Question: I need help in solving some mouseenter/mouseleave issues.
Here's a visual schematic:

So, there's this vertical buttons slider. When you click any of these buttons, a "lightbox" div pops-up along with a background white div, overlapping the slider container. If I click the lightbox div again, it closes and everything returns to the default state. The problem is that the button's mouseenter/mouseleave events are getting in the way, causing some issues.
Here's the jQuery code:
'''
function rocksType_mouseEvents_run(){
// Mouseenter events
$('.rocksType_DBitems_container').on('mouseenter', '> div:not(.rocksType_highlighted)', function(){
$(this).stop().animate({'width':'116px', 'height':'109px', 'left':'0%', 'right':'4%', 'margin-top':'1.2%', 'margin-bottom':'1.2%'}, 300, 'swing')
.find('p', this).stop().animate({'font-size':'110%', 'color':'rgba(0, 0, 0, 1)'}, 100, 'swing');
});
// Mouseleave events
$('.rocksType_DBitems_container').on('mouseleave', '> div:not(.rocksType_highlighted)', function(){
$(this).stop().animate({'width':'106px', 'height':'99px', 'left':'4%', 'right':'4%', 'margin-top':'5.2%', 'margin-bottom':'5.1%'}, 300, 'swing')
.find('p', this).stop().animate({'font-size':'100%', 'color':'rgba(0, 0, 0, 0.5)'}, 100, 'swing');
});
// Click events
$('.rocksType_DBitems_container').on('click', '> div:not(.rocksType_highlighted)', function(){
// De-highlight currently rocksType_highlighted item
function dehighlight_clickedRocksType(){
$('.rocksType_DBitems_container > div.rocksType_highlighted').removeClass('rocksType_highlighted').stop().animate({'width':'106px', 'height':'99px', 'left':'4%', 'right':'4%', 'margin-top':'5.2%', 'margin-bottom':'5.2%'}, 300, 'swing')
.find('p').stop().animate({'font-size':'73%'}, 150, 'swing',
function(){
$(this).stop().animate({'width':'100px', 'height':'93px', 'left':'5%', 'right':'5%', 'margin-top':'7.6%', 'margin-bottom':'7.6%', 'opacity':'0.3'}, 300, 'swing')
.find('p').stop().animate({'font-size':'100%', 'color':'rgba(0, 0, 0, 1)'}, 150, 'swing');
}
);
}
// De-highlight currently rocksType_highlighted item
dehighlight_clickedRocksType();
// Highlight clicked item
$(this).addClass('rocksType_highlighted').stop().animate({'width':'100px', 'height':'93px', 'left':'5%', 'right':'5%', 'margin-top':'7.6%', 'margin-bottom':'7.6%'}, 300, 'swing')
.find('p').stop().animate({'font-size':'73%'}, 300, 'swing',
function(){
$(this).stop().animate({'font-size':'110%', 'color':'rgba(255, 255, 255, 0.5)'}, 300, 'swing')
.parent().stop().animate({'width':'116px', 'height':'109px', 'left':'0%', 'right':'4%', 'margin-top':'1.3%', 'margin-bottom':'1.3%', 'opacity':'1'}, 300, 'swing',
function(){
$('.rocksType_DBitem_lightbox').fadeIn(1000);
$('.rocksType_lightboxBackground').fadeIn(1000);
$('.rocksType_DBitem_lightbox').one('click', function(){
$(this).fadeOut(300);
$('.rocksType_lightboxBackground').fadeOut(300);
// De-highlight currently rocksType_highlighted item
dehighlight_clickedRocksType();
});
}
);
}
);
});
}
rocksType_mouseEvents_run();
'''
... and a <URL>.
Thanx.
Pedro
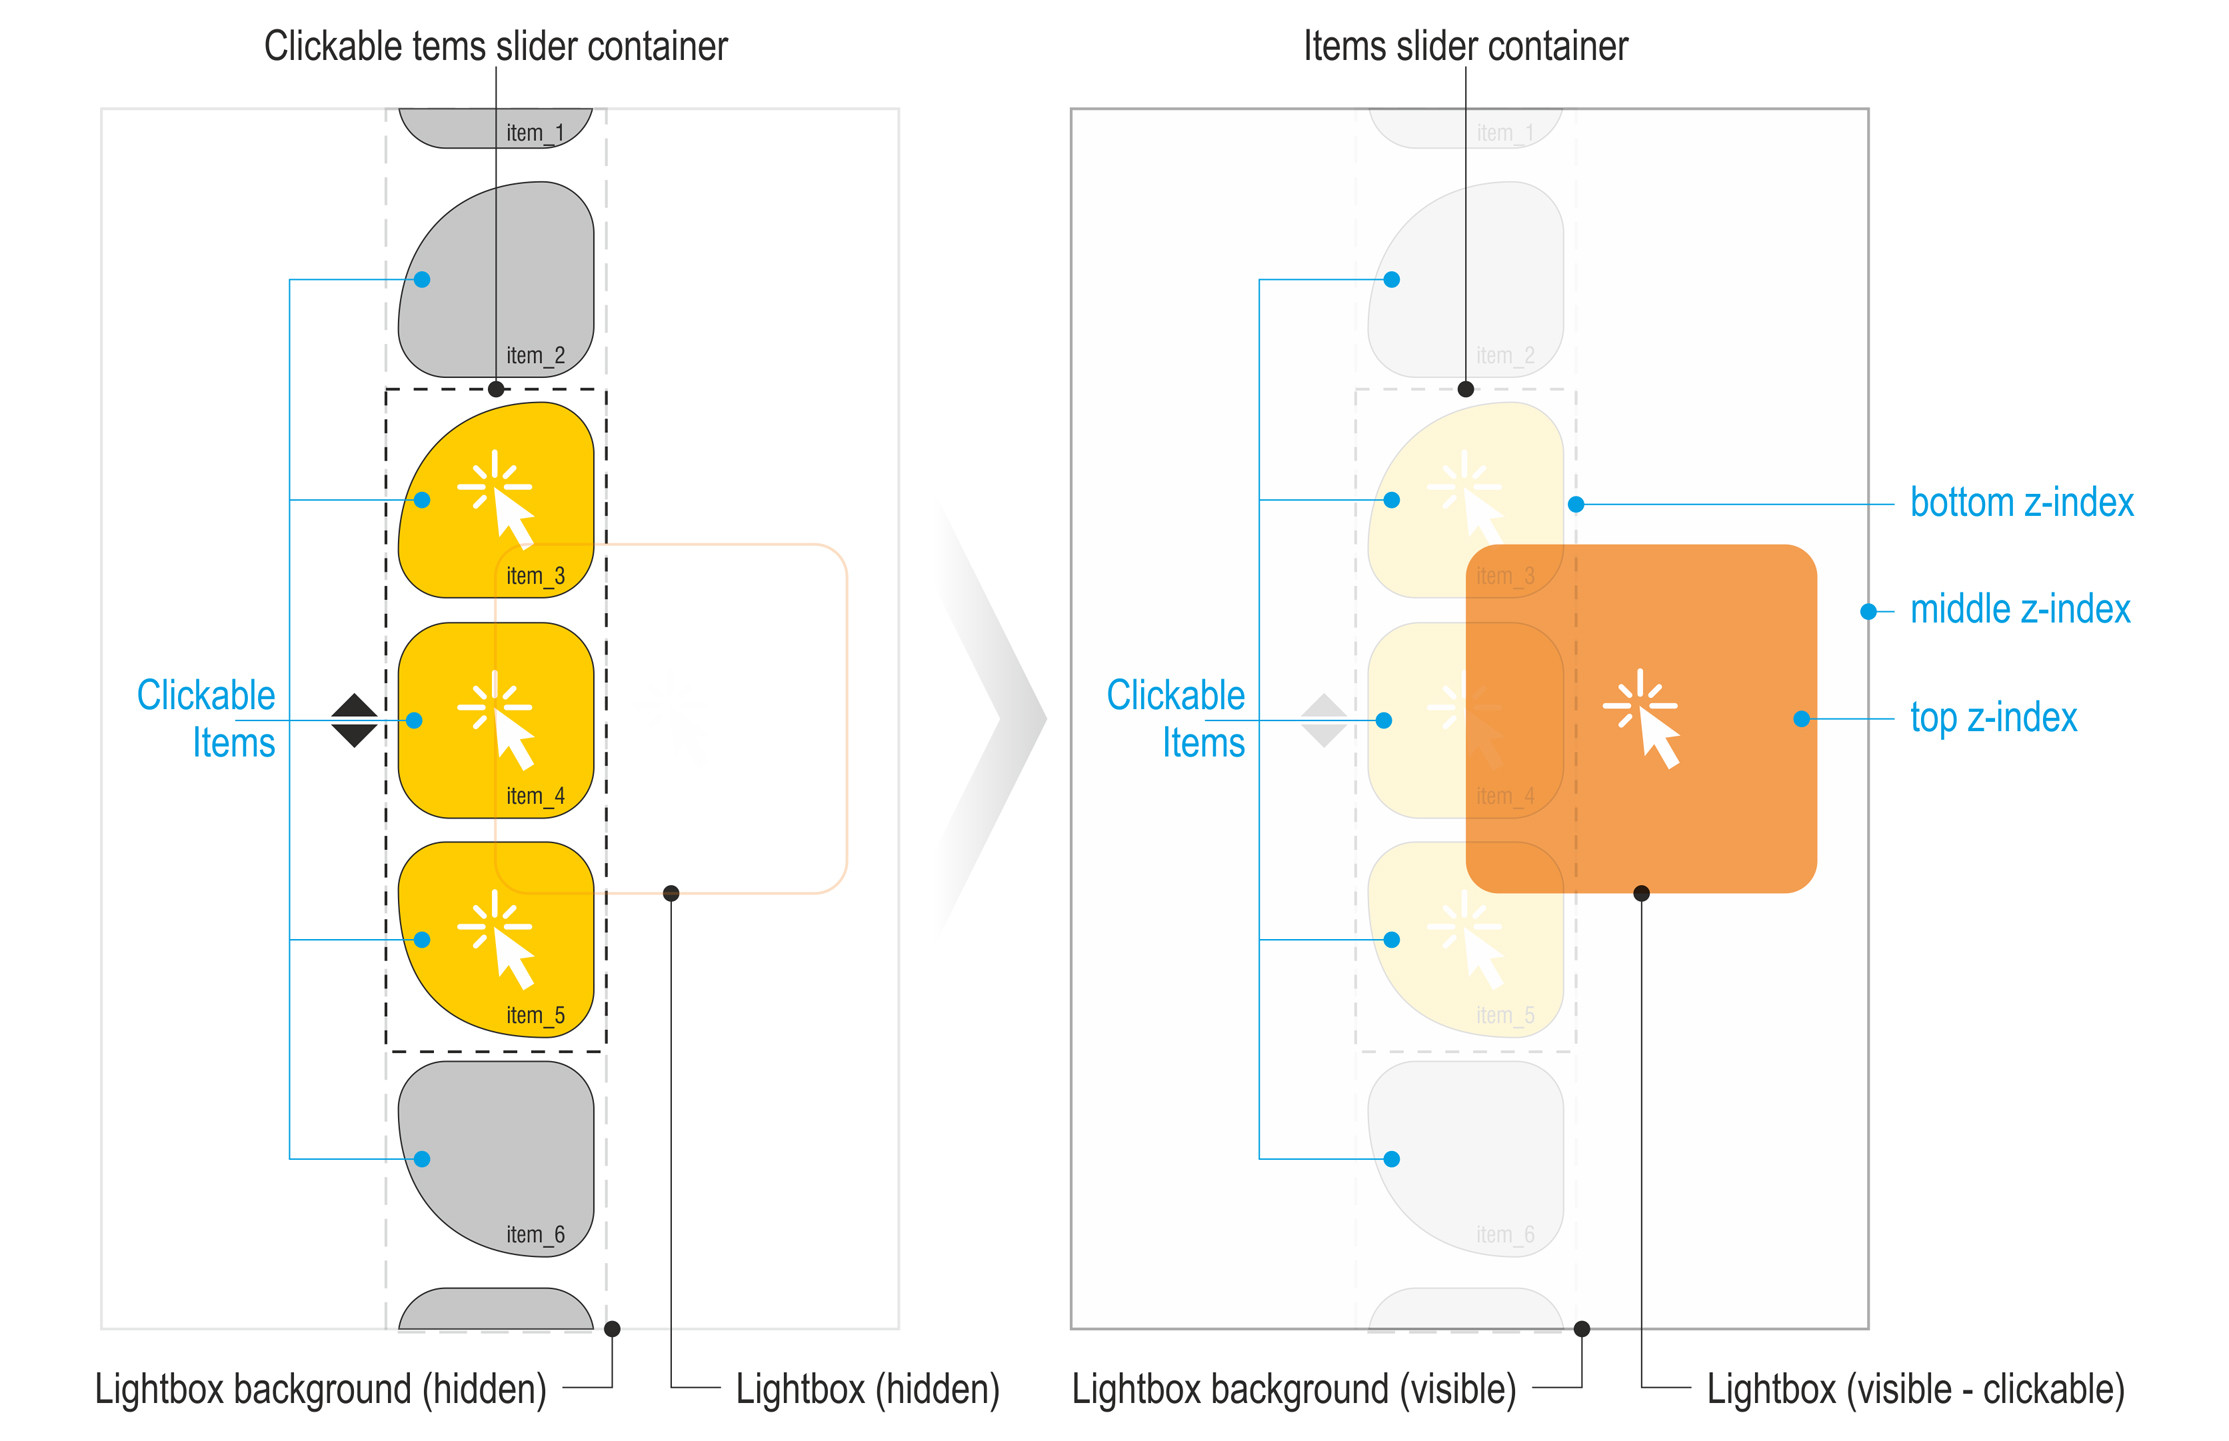
Answer: Made a fiddle <URL>
Took the div for the lightbox outisde the container , and found a typo one("click"....
instead of on("click"...
'''
$('.rocksType_DBitem_lightbox').one('click', function(){
'''